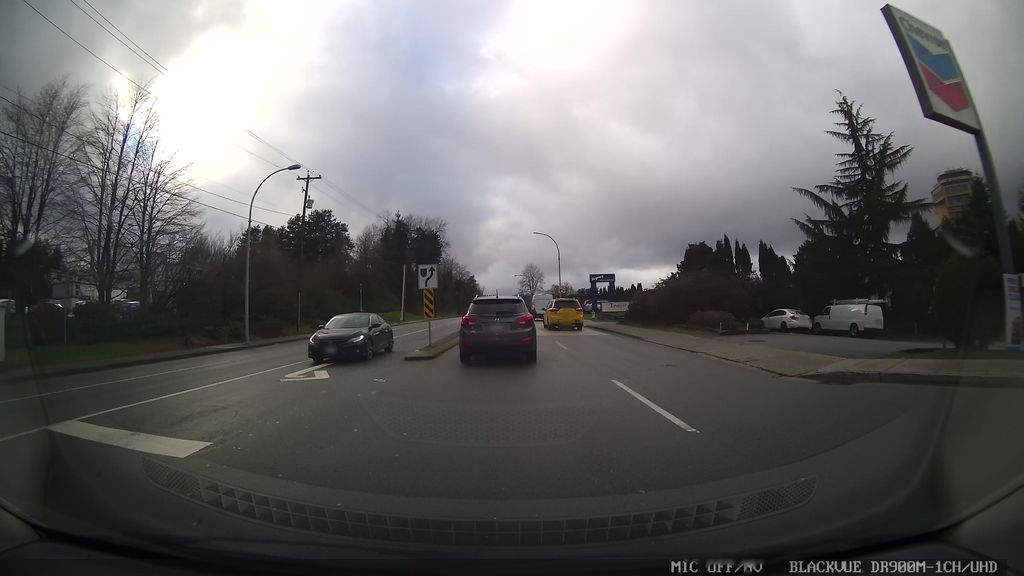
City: vancouver